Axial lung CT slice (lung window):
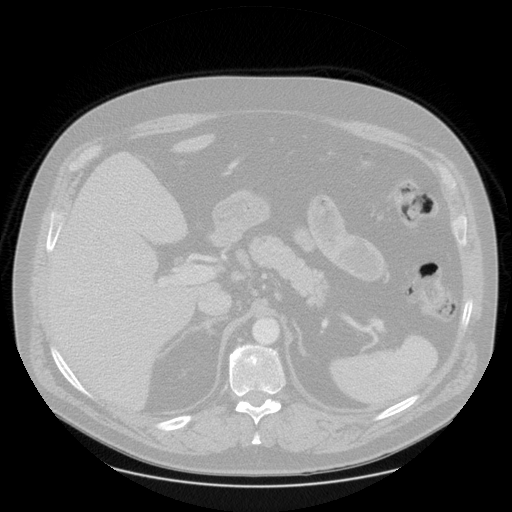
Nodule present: no